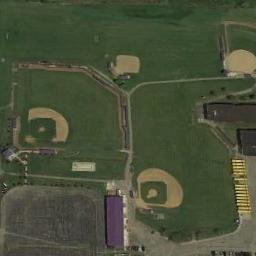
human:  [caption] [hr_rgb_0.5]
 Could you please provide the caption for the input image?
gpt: There are two big baseball diamonds and two small baseball diamonds on the open place .

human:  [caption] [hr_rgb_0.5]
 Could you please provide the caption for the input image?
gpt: There are neat rows of houses near the baseball field .

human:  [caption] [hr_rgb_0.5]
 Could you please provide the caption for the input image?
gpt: There are four baseball diamonds in the grass along the roads surrounded by the houses and parking lot .

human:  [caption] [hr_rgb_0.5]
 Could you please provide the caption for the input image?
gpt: Some baseball diamonds of different sizes next to a parking lot while a purple building and the open area beside .

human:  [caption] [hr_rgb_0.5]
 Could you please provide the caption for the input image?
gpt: A purple house is next to four baseball diamonds .